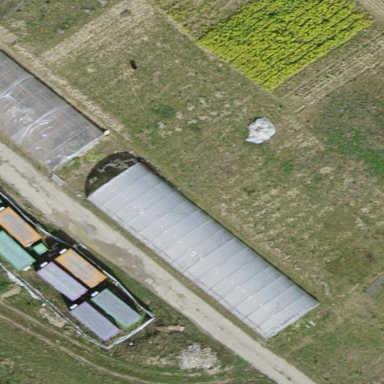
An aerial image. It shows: Greenhouse used for horticulture.